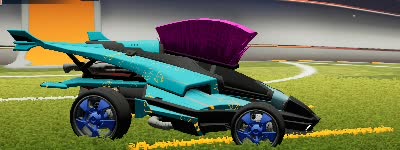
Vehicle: aftershock